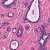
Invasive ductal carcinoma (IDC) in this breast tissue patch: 0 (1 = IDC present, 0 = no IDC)